Field crop: maize
Growth stage: 2
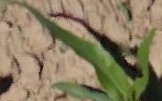
Species: maize